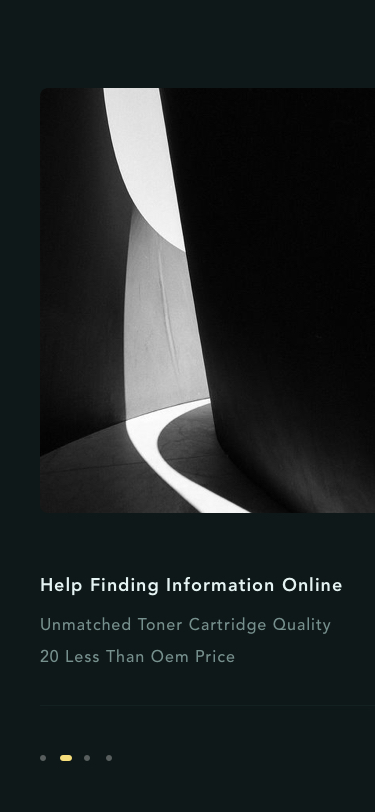
Text in this UI design:
Help Finding Information Online
Unmatched Toner Cartridge Quality 20 Less Than Oem Price